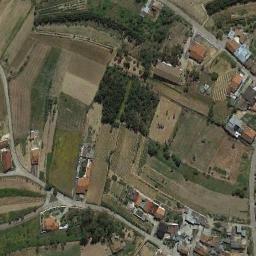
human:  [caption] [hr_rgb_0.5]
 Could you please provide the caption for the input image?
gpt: Many irregularly shaped brown and green mixed farm fields with several paths and many buildings .

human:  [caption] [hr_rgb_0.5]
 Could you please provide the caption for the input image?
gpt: There are many buildings of different shapes on the terraces .

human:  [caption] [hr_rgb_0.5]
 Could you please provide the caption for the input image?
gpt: There is a straight path between the terraces .

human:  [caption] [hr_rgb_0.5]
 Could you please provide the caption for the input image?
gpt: The bare and green terrace is next to some houses and trees .

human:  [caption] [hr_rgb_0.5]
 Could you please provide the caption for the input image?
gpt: There are many buildings and some green trees beside the terraces .